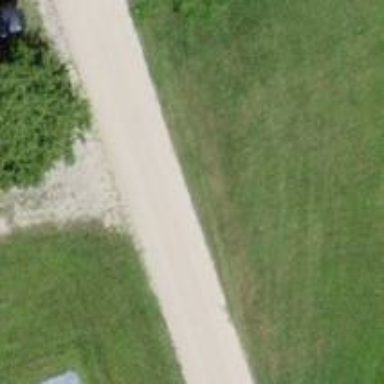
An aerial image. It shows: Unclassified road with compacted surface.